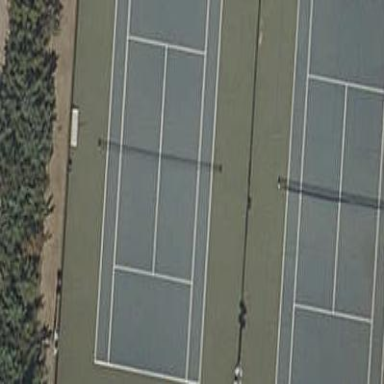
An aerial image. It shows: Tennis court on pitch.